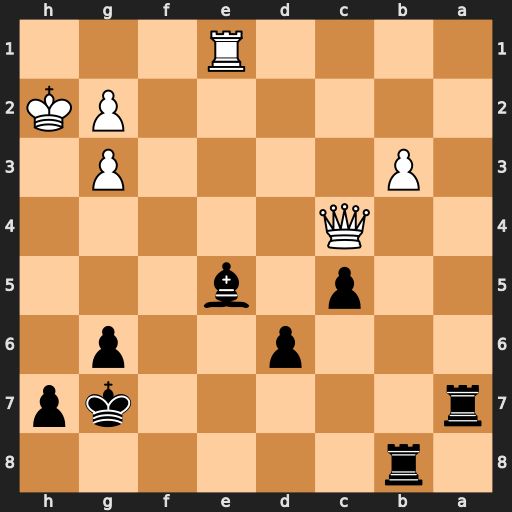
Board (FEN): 1r6/r5kp/3p2p1/2p1b3/2Q5/1P4P1/6PK/4R3
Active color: b
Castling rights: -
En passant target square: -
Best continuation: Rb4 Qe6 Rh4+ Kg1 Bxg3